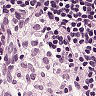
Metastatic tissue present: no